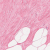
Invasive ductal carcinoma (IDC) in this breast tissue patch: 0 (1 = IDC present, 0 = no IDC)